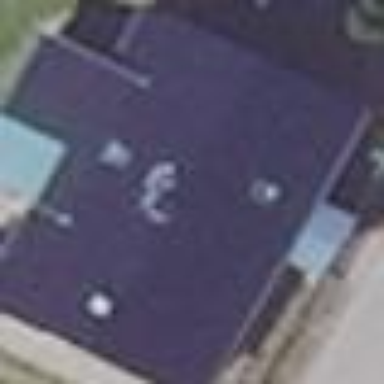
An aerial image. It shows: Building with gabled gray roof.